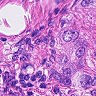
Metastatic tissue present: yes